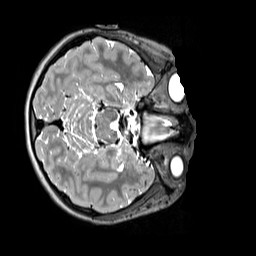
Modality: T2w
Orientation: axial
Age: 11
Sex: female
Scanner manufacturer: siemens
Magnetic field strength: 3 T
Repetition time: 3.2 s
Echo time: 0.408 s